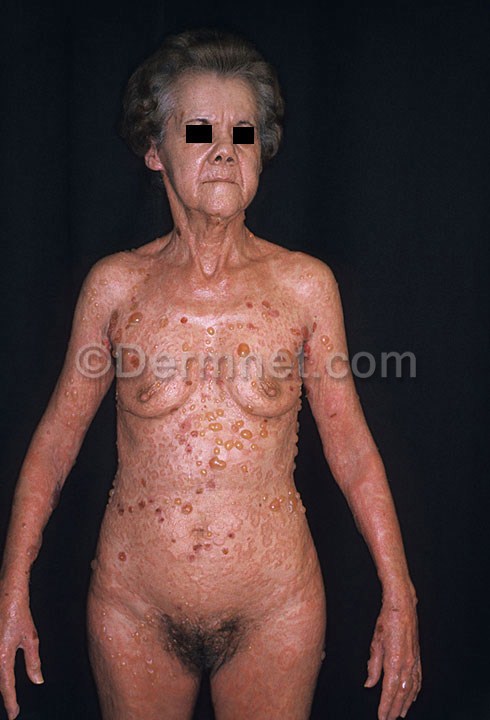
Disease: Bullous Disease Photos